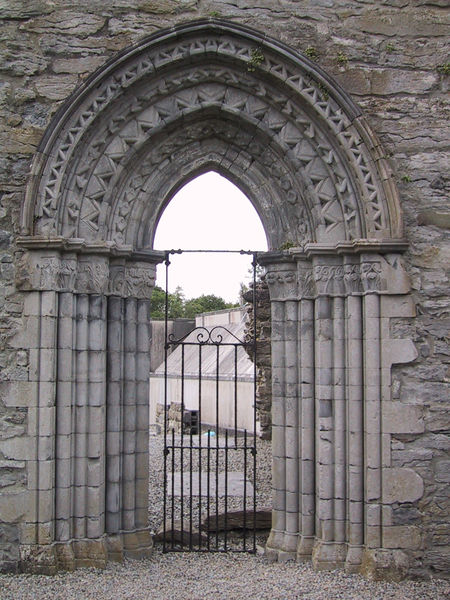
Titel: Cong Abbey
Standort: Cong, Abbey (EU - IR)
Schlagwörter: himmel, dreieck, schmuck, säule, säulen, tür, haus, zaun, stein, häuser, gatter, gitter, gotik, oval, bogen, mauer, verzierung, metall, plinthe, tor, eingang, eisen, torbogen, kapitelle, kapitell, gesims, kehle, gotisch, spitzbogen, gestaffelt, mittelalter, schaft, archivolte, gebälk, tympanon, gewände, eingagn, bauskulptur, steinern, stufenportal, schichte, gesism, organment